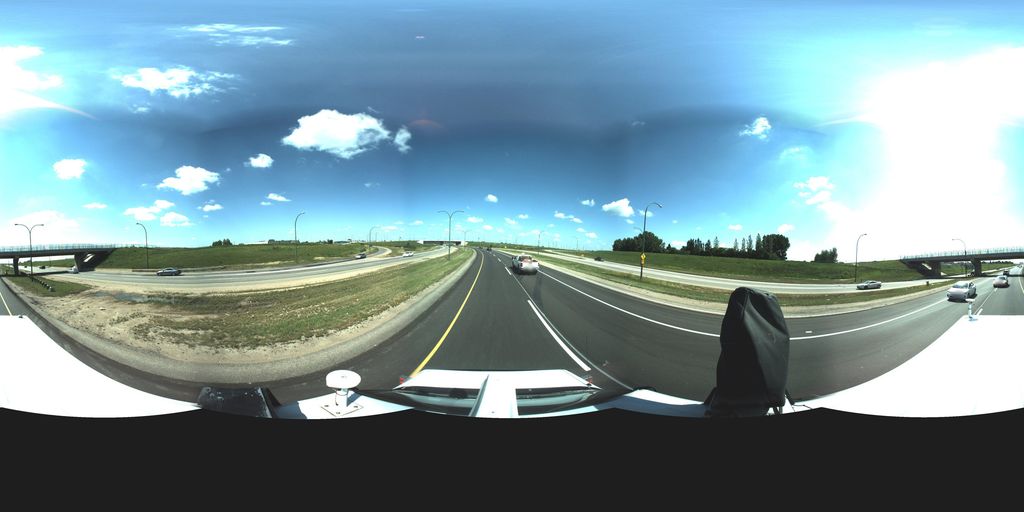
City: saskatoon